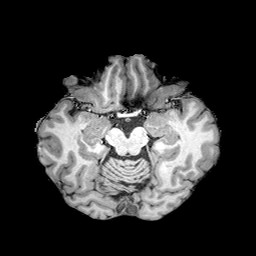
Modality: T1w
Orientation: coronal
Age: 62
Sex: female
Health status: healthy